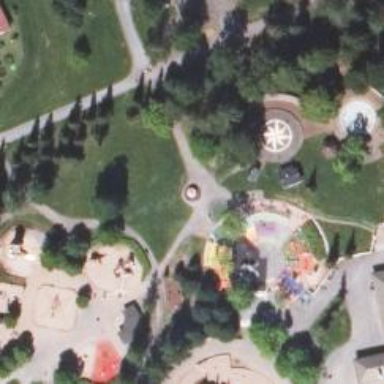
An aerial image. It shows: Playground with roundabout.